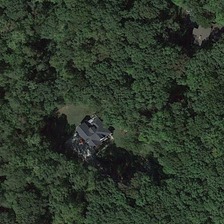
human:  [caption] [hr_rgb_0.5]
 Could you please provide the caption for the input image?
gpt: a building is surrounded by many green trees .

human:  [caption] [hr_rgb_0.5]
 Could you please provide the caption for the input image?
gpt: a building is surrounded by many green trees .

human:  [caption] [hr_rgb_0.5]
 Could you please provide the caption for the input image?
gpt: a building is surrounded by many green trees .

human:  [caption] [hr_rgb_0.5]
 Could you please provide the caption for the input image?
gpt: a building is surrounded by many green trees .

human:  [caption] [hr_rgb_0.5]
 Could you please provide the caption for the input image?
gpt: a building is surrounded by many green trees .